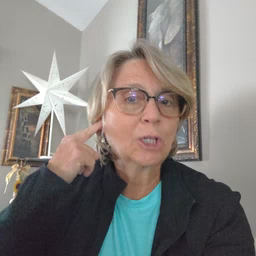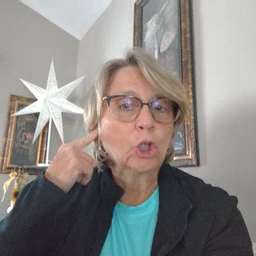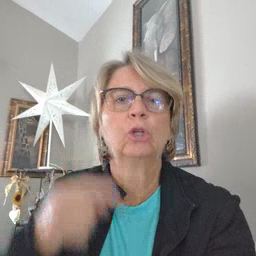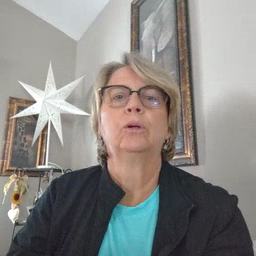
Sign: hear